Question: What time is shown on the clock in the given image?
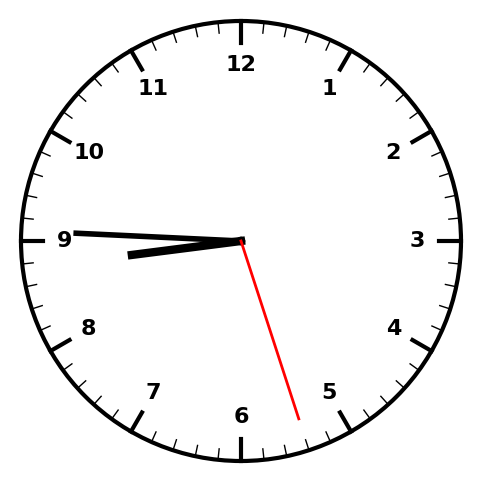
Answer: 08:45:27